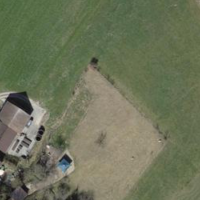
EUNIS habitat code: 25
Species observed at this site:
Juglans regia
Corylus avellana